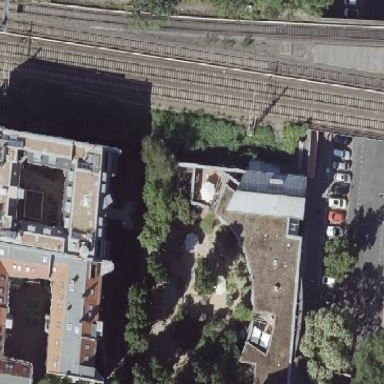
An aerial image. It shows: Kindergarten building.